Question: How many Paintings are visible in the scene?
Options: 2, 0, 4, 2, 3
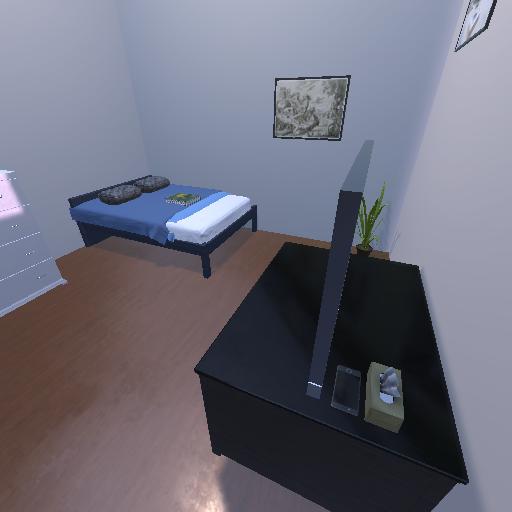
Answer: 2